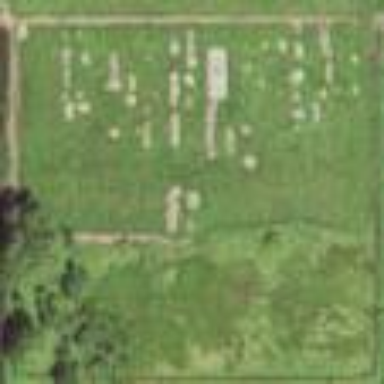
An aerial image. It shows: Cemetery.